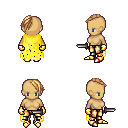
a pixel art fantasy rpg character, female body template, human, tanned skin, yellow tattered cape, gold greaves, light blonde long mohawk hairstyle, gold gloves, gold boots, dagger, four views (front, back, left, right), 2x2 character sprite sheet, small pixel art, hard edges, no anti-aliasing